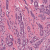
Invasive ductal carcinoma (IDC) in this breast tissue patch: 1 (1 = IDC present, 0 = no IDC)